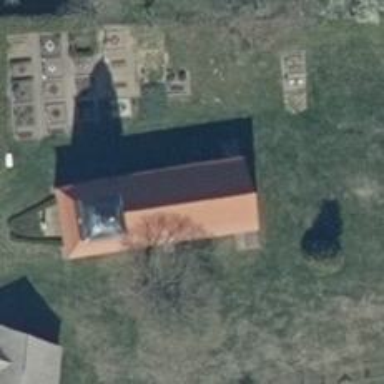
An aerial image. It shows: Place of worship.